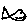
Label: fish